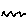
Label: zigzag